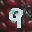
Label: 9